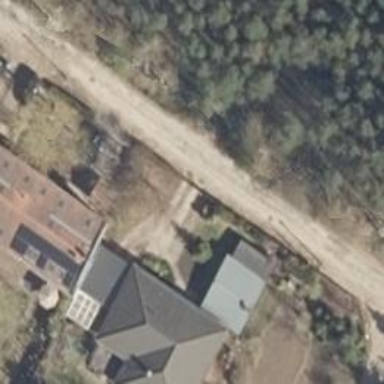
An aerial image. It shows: Residential road with pebblestone surface.